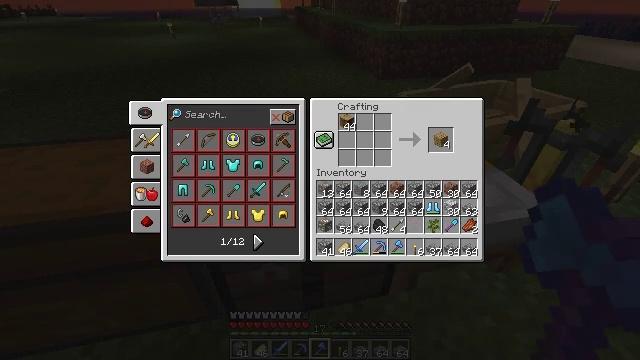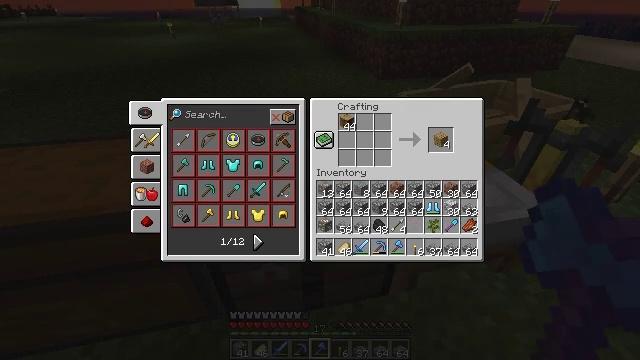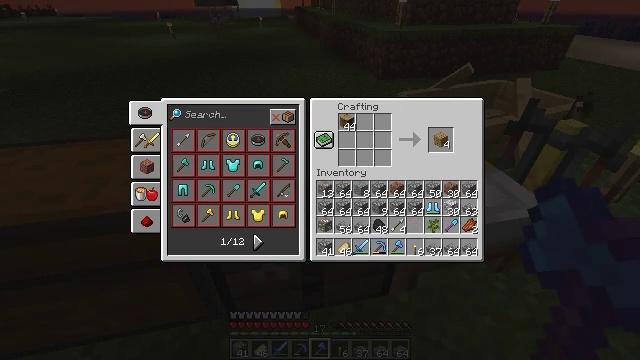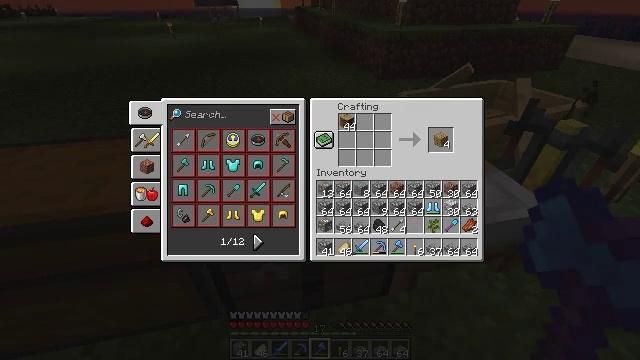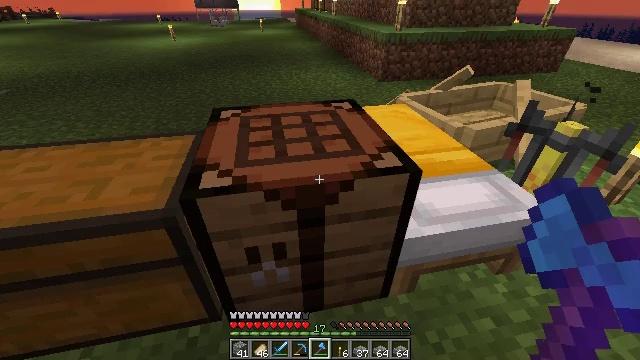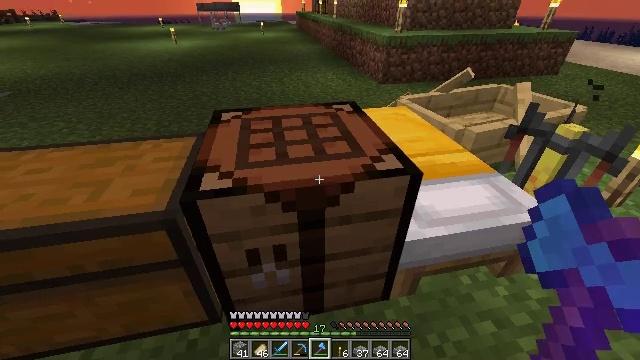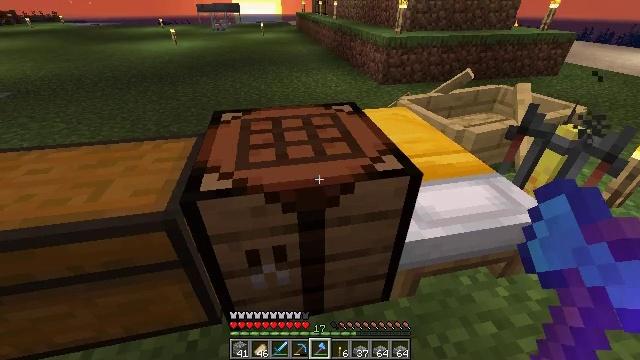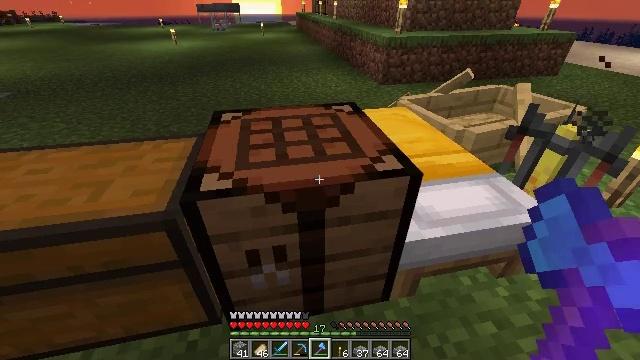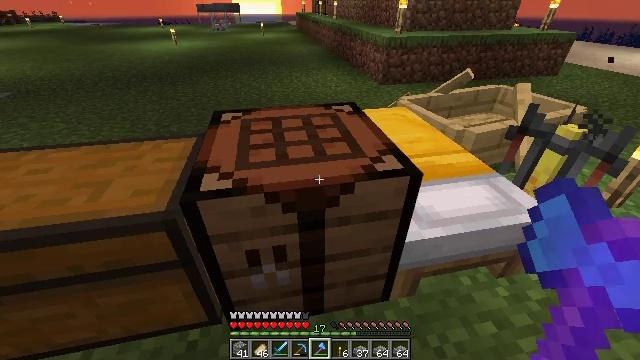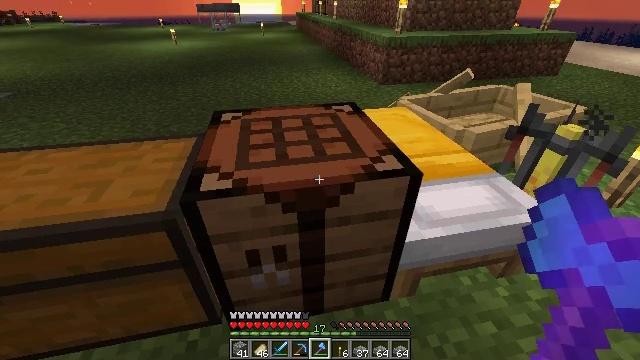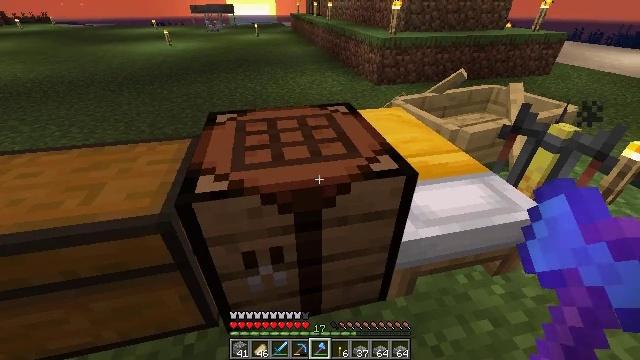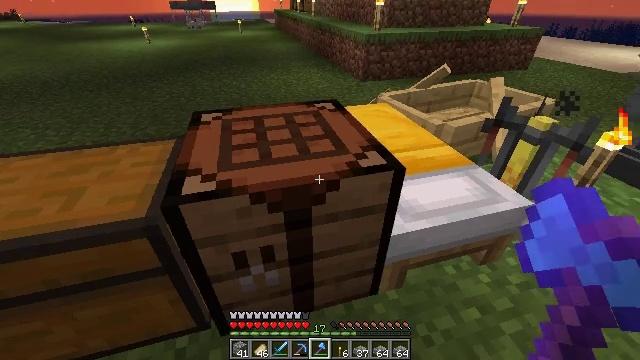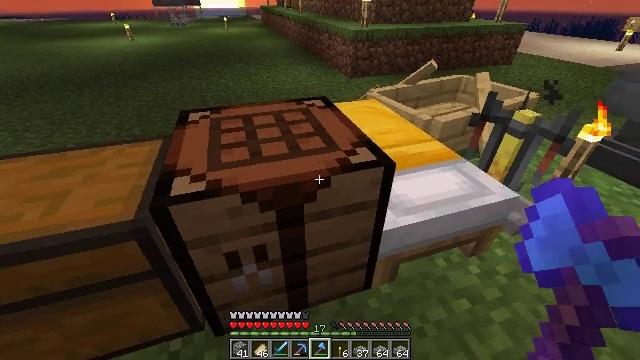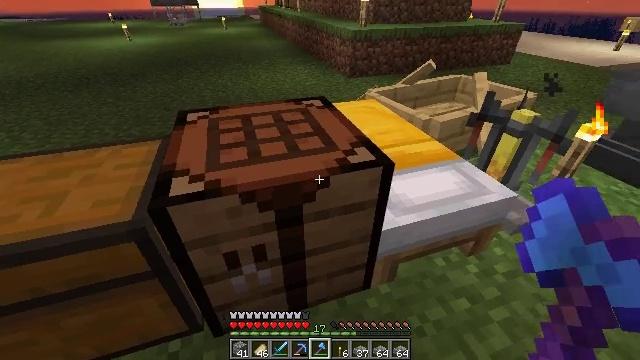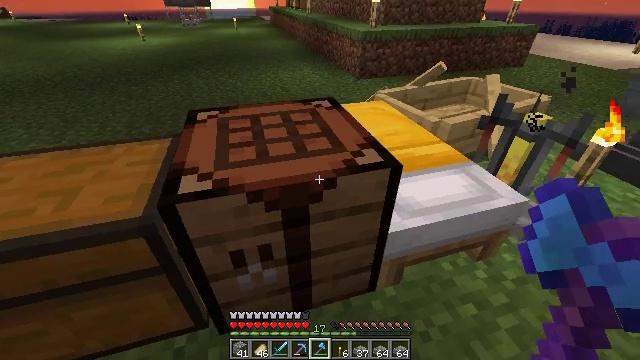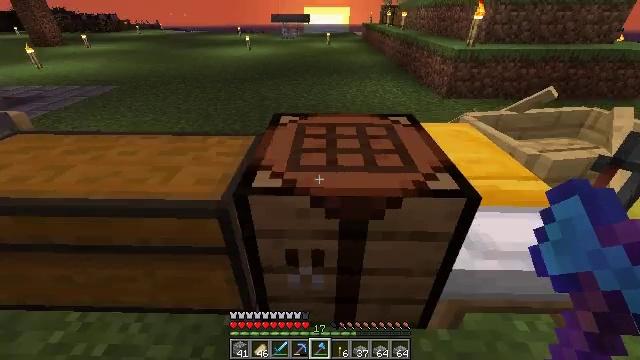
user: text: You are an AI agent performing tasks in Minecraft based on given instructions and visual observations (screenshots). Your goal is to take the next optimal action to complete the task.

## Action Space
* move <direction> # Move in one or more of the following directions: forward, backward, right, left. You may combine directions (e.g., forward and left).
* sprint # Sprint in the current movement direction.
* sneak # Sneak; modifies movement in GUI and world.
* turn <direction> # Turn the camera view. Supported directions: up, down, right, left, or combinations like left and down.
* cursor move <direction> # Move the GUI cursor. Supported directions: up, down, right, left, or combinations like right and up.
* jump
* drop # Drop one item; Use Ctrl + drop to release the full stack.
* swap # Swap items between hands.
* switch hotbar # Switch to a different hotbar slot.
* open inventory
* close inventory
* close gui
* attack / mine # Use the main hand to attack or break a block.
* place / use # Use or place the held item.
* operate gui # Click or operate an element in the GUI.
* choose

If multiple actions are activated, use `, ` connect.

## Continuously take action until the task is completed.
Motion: motion action
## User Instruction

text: Create oak planks using an oak log.
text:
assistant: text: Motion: no_op
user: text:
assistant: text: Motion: no_op
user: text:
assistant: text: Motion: no_op
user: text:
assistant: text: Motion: no_op
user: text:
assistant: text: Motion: close gui
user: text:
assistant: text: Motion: no_op
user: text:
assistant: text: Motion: no_op
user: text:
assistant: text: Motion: no_op
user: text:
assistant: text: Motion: no_op
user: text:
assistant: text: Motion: turn right
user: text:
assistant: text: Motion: turn right
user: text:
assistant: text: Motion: turn right
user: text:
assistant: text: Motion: no_op
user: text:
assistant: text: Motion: turn left
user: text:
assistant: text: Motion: turn left and up
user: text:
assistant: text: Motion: turn left
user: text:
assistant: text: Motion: turn left, jump
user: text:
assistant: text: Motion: turn left and down, jump
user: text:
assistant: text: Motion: move forward, turn left and down, jump
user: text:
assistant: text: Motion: move forward, turn left and down, jump
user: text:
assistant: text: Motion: move forward and move right, turn left and down, jump
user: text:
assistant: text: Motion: move forward and move right, turn left and down
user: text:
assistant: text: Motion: move right, turn left and down
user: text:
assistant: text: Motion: turn left and down
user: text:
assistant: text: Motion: turn left and down
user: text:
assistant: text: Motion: no_op
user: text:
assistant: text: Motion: no_op
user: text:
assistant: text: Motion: use / place
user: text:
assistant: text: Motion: use / place
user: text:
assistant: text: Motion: use / place